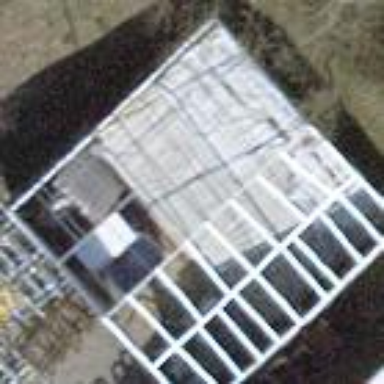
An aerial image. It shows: View of roof of building.